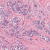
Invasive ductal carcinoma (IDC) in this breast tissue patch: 1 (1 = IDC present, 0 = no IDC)